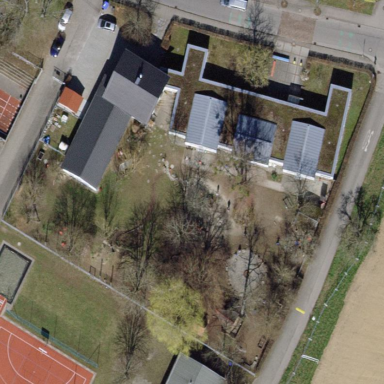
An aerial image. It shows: Kindergarten.